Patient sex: M
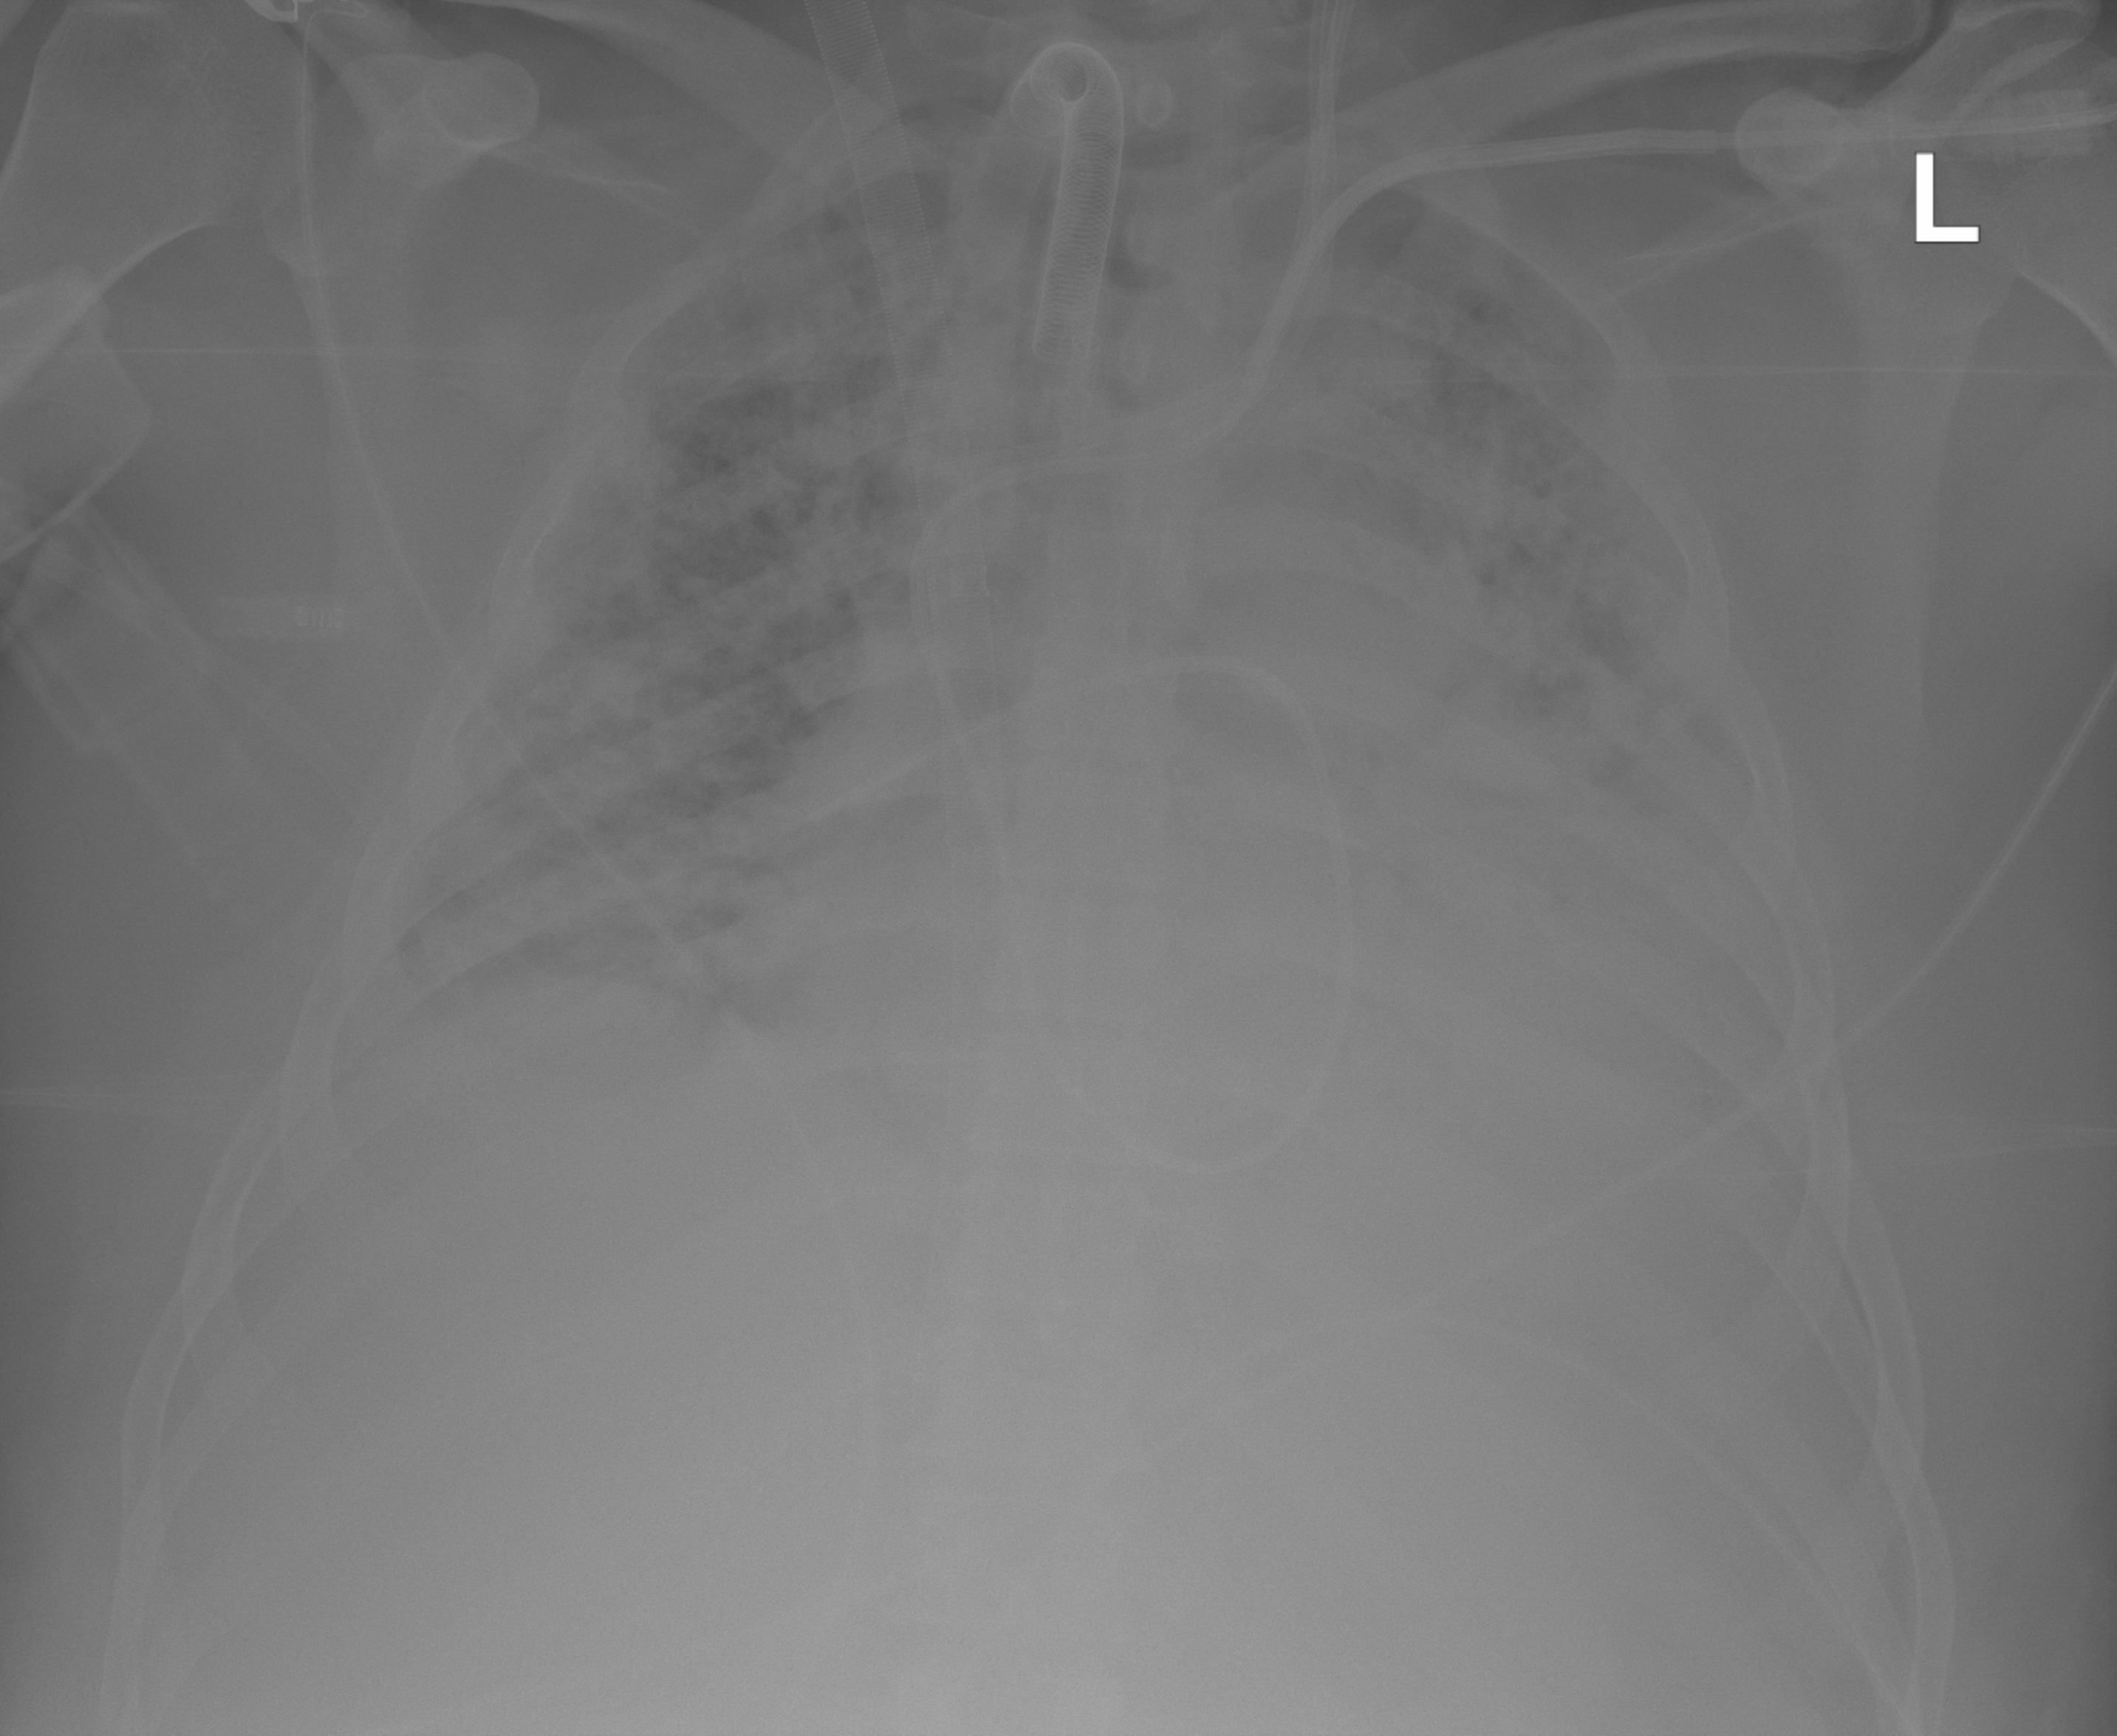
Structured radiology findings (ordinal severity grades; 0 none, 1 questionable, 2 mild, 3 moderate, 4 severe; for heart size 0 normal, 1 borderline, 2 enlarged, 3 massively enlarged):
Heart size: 3
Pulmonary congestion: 0
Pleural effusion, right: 2
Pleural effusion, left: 3
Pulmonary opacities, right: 3
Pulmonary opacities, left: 3
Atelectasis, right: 3
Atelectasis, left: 3